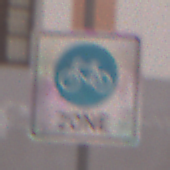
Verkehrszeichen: BeginnFahrradzone
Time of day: MorningAfternoon
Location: Outdoor (Urban)
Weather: PartlyCloudy
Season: NotSpecified
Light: Natural